Question: I have this code and couldn't get it to work:
'''
$character_set_array = array();
$character_set_array[] = array('count' => 8, 'characters' => '<PHONE>');
$temp_array = array();
foreach ($character_set_array as $character_set) {
for ($i = 0; $i < $character_set['count']; $i++) {
$temp_array[] = $character_set['characters'][rand(0, strlen($character_set['characters']) - 1)];
}
}
shuffle($temp_array);
$pinstart = 'AA';
$pinend = implode('', $temp_array);
$newpin = $pinstart.$pinend;
function regenerate_pin($pin)
{
if ($PIN == 'PIN') { return ''; } else {
$pin = mysql_real_escape_string($pin); // SECURITY!
$result = mysql_query("SELECT pin FROM pins WHERE pin='$pin' LIMIT 1");
if(mysql_num_rows($result) == 0) {
return 'This pin has already been used';
} else {
$sql = mysql_query("UPDATE pins SET pins='$newpin'");
return "The pin has been regened, the new pin is '.$newpin.'";
} }
}
'''
Basically what I'm trying to get it to do is this:
- Get the pin from a HTML input box,
- Check if the pin exists in the database (works)
- If it exists, replace $pin with $newpin and print out the $newpin, this is how my table looks like

- -
Thank you for reading and I hope I find a quick solution.
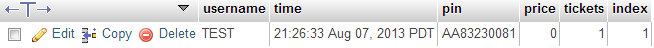
Answer: Your 'regenerate_pin()' function doesn't see the '$newpin' variable and your UPDATE SQL might be wrong:
Change '"UPDATE pins SET pins='$newpin'"' to '"UPDATE pins SET pin='$newpin'"'
For the function you have two options:
Add global $newpin; line inside the function regenerate_pin($pin) -code
'''
function regenerate_pin($pin)
{
global $newpin;
...
}
'''
or send the $newpin variable as an arbument to regenerate_pin-function.'
'''
function regenerate_pin($pin, $newpin)
{
...
}
'''
and you have to call your regenerate_pin function like this
'''
regenerate_pin('oldpin', 'newpin');
'''